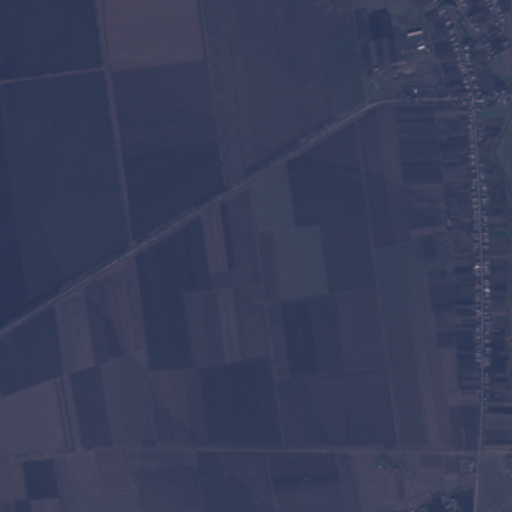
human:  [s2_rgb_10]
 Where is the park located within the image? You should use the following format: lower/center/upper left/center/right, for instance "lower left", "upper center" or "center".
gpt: The park is located in the upper right of the image.
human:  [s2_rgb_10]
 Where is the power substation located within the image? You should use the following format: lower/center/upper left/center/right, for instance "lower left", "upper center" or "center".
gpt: The power substation is located in the lower right of the image.
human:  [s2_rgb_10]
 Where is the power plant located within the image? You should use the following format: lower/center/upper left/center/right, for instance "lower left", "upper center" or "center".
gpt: There is no power plant in the image.